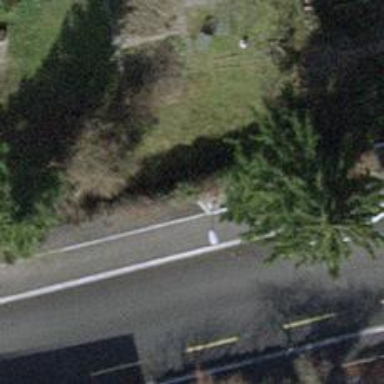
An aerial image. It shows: Street cabinet.